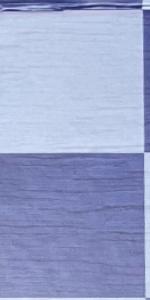
Label: Empty